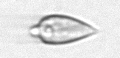
Label: Oxytoxum